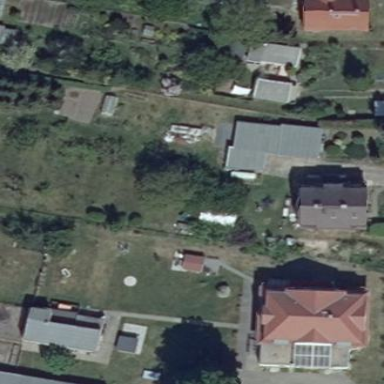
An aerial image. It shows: Garden that is leisure land.